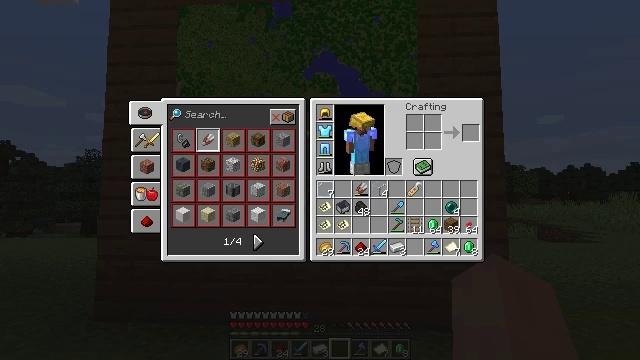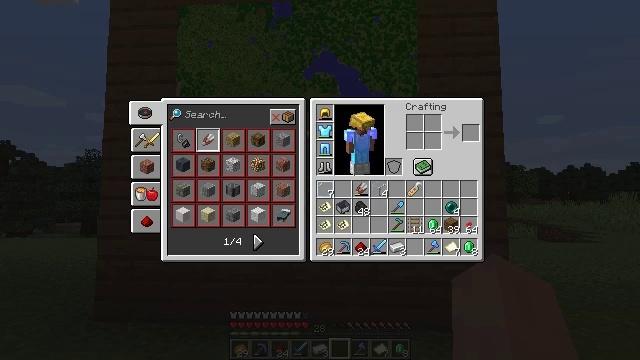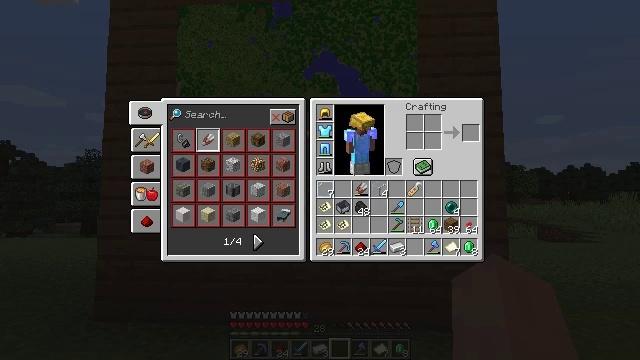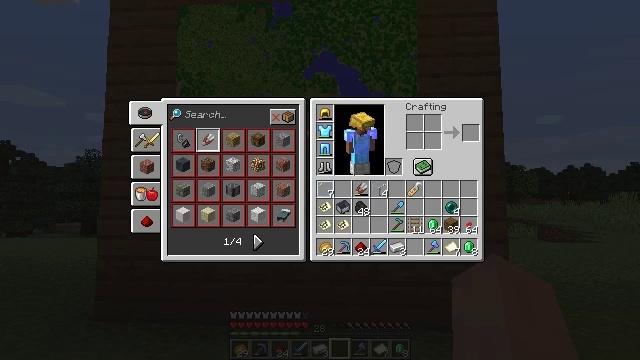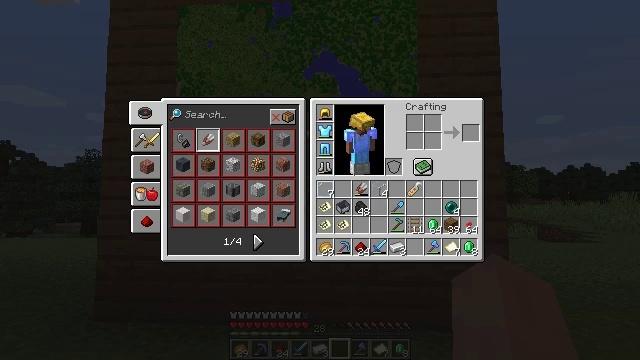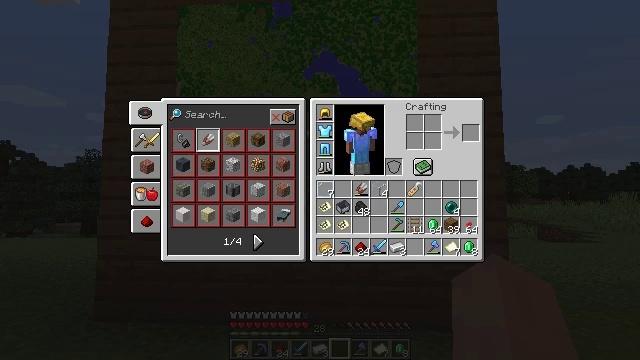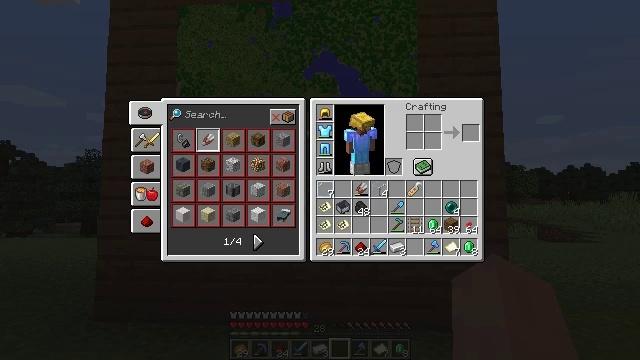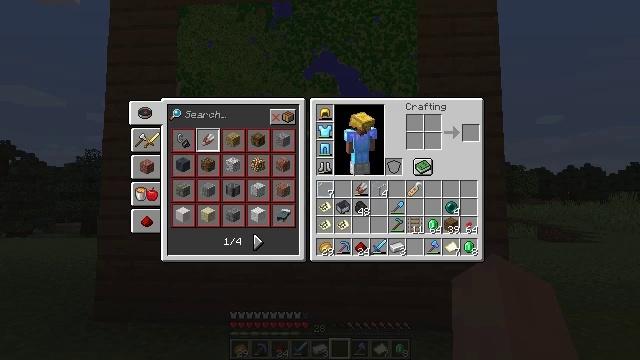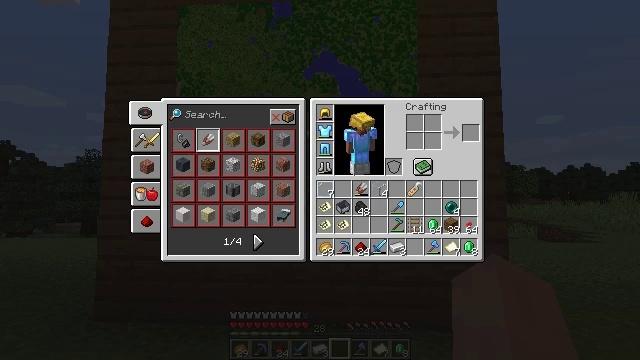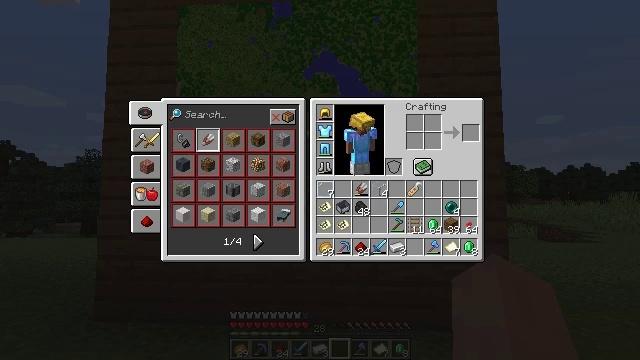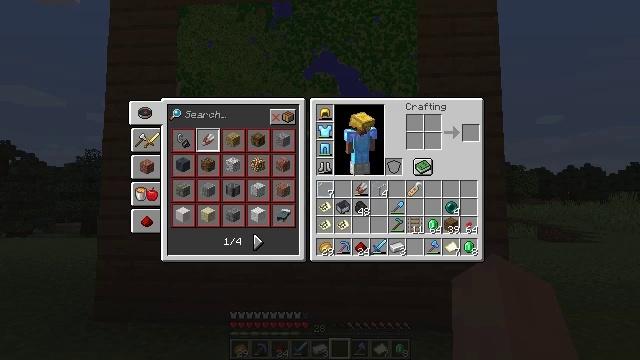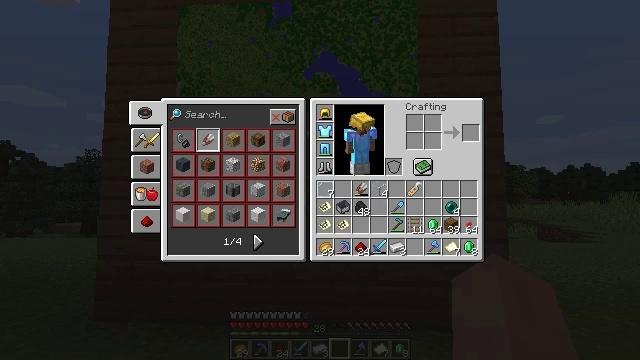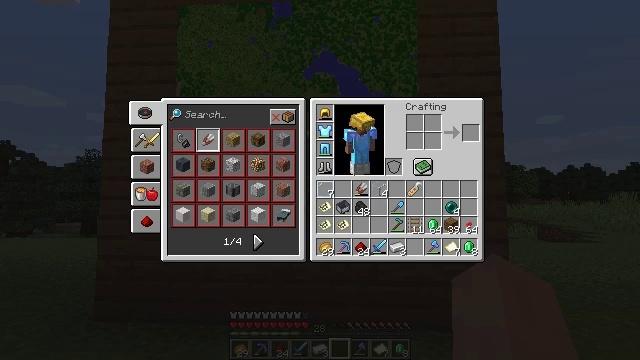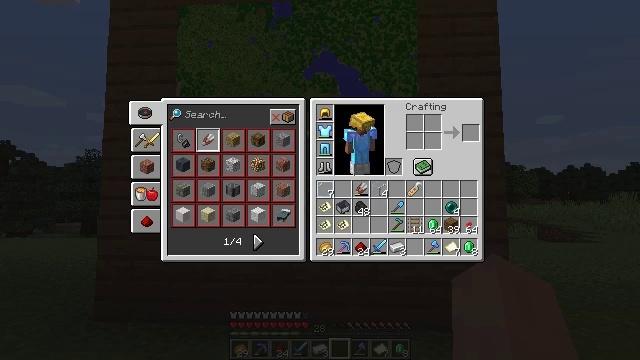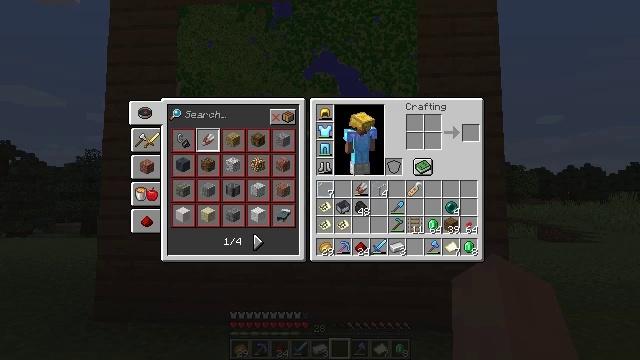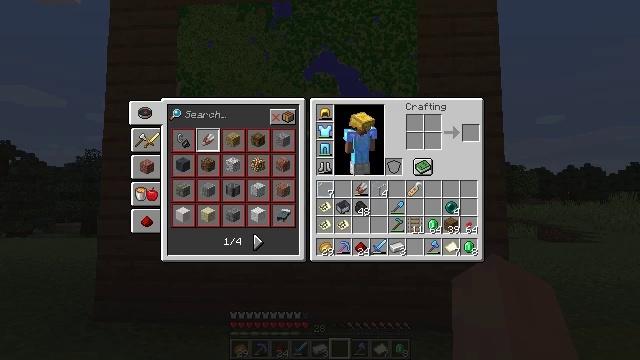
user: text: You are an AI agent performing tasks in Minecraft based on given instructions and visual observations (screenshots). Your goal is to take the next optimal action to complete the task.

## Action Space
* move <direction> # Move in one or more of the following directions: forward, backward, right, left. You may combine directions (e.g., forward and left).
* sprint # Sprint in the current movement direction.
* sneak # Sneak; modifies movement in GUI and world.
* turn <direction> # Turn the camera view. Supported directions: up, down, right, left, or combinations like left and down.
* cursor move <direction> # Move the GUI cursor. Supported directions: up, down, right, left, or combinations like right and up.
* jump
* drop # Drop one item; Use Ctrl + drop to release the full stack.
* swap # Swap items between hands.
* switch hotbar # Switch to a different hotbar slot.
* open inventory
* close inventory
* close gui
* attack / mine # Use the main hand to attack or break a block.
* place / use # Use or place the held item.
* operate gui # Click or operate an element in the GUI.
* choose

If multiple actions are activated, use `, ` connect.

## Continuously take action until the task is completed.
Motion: motion action
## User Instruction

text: Craft the item frame with sticks and leather.
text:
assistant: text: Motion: no_op
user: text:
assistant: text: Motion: no_op
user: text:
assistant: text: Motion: no_op
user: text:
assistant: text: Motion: no_op
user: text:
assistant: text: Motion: no_op
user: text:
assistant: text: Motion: no_op
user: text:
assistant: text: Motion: no_op
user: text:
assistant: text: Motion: no_op
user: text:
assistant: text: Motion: no_op
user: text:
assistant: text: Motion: no_op
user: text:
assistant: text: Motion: no_op
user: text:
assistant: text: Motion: no_op
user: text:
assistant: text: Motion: no_op
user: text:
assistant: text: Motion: no_op
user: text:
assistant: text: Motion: no_op
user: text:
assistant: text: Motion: no_op
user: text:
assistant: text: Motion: no_op
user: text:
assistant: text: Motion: no_op
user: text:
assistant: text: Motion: no_op
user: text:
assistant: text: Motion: no_op
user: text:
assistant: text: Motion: no_op
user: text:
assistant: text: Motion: no_op
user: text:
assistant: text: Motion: no_op
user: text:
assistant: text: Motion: no_op
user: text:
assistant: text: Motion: no_op
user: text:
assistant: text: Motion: no_op
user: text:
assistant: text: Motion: no_op
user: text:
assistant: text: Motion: no_op
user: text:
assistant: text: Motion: no_op
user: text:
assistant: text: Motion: no_op